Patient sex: M
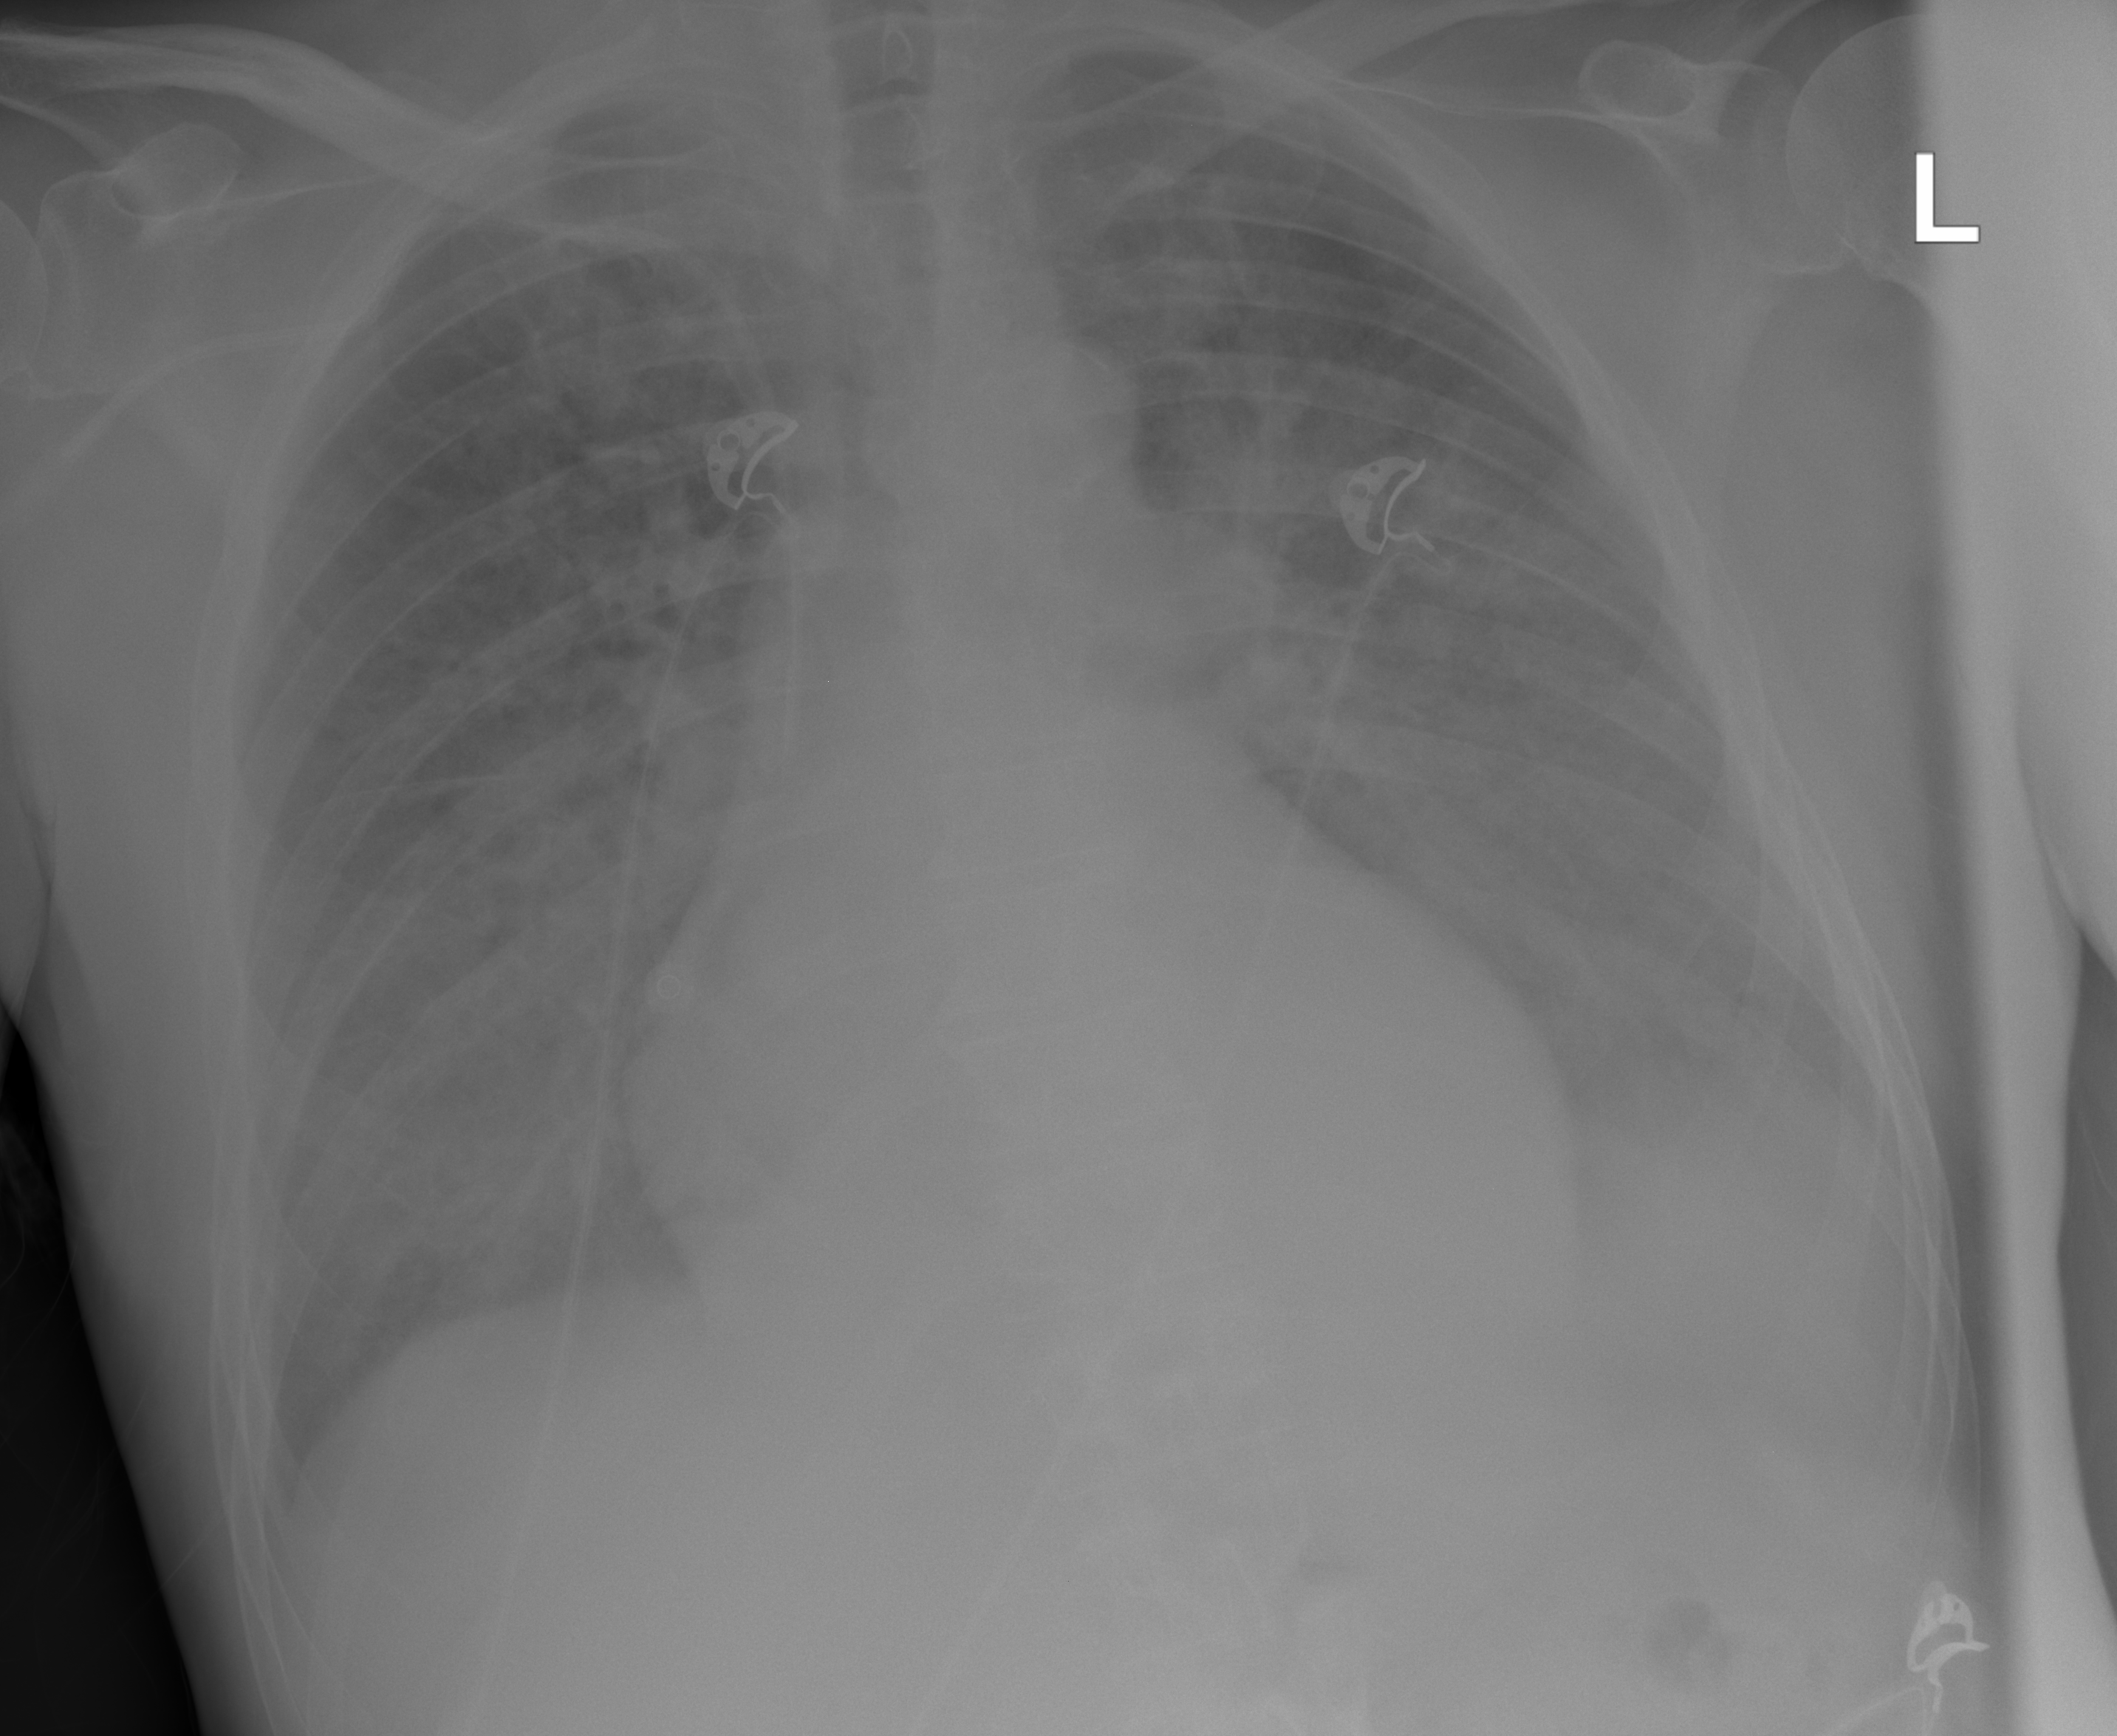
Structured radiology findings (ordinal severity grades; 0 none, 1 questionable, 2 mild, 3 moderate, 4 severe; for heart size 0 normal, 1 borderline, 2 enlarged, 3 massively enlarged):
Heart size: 0
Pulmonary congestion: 0
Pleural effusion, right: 0
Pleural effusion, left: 2
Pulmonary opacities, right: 3
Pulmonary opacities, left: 3
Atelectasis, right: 2
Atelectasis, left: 2